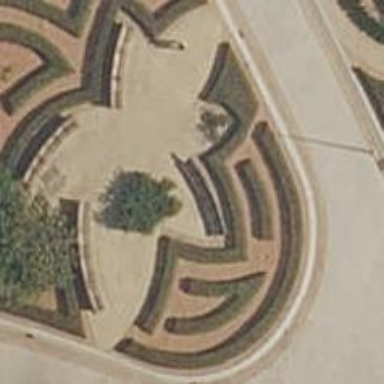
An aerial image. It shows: Bench.